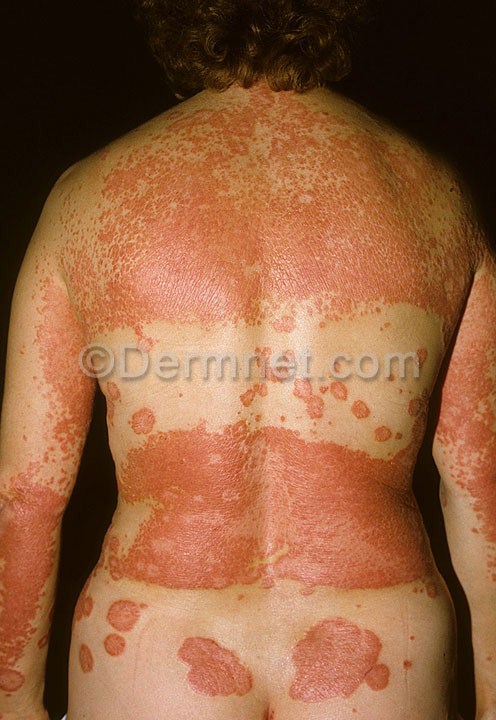
Disease: Psoriasis pictures Lichen Planus and related diseases